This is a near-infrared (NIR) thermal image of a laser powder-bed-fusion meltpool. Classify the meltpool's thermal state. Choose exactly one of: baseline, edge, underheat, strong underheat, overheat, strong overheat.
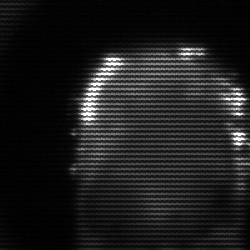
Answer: baseline